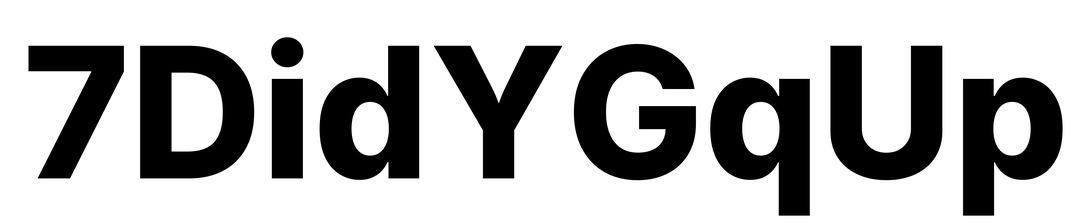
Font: Inter_ExtraBold